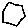
Label: hexagon